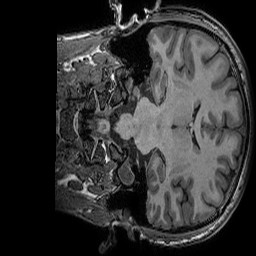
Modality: T1w
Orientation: coronal
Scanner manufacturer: ge
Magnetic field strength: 3 T
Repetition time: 0.008156 s
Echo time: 0.00318 s